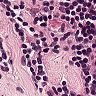
Metastatic tissue present: no